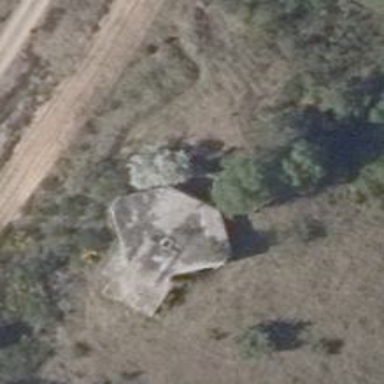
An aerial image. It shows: Historic bunker in ruins.